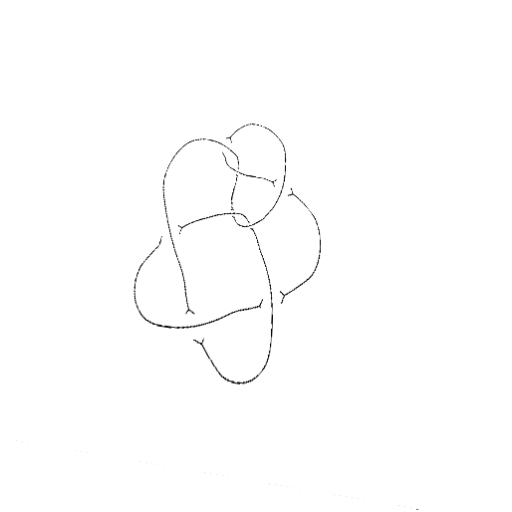
Crossing number: 8